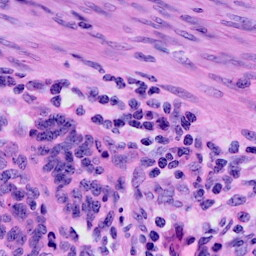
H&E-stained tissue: Cervix